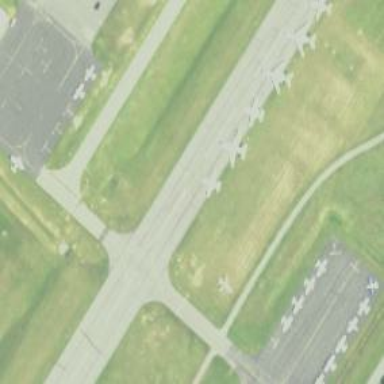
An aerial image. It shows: View of taxiway at the airport.